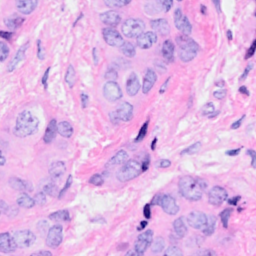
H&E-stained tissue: Breast